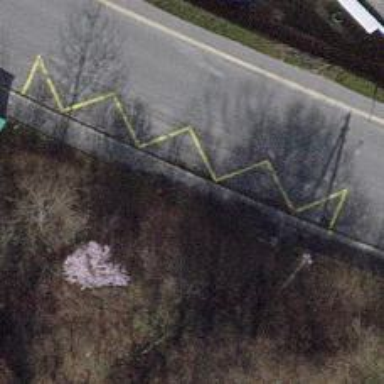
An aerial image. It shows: Bus stop with platform for public transport.